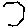
Label: hexagon